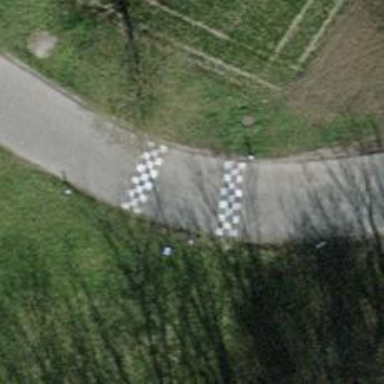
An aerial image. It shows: Traffic calming table.